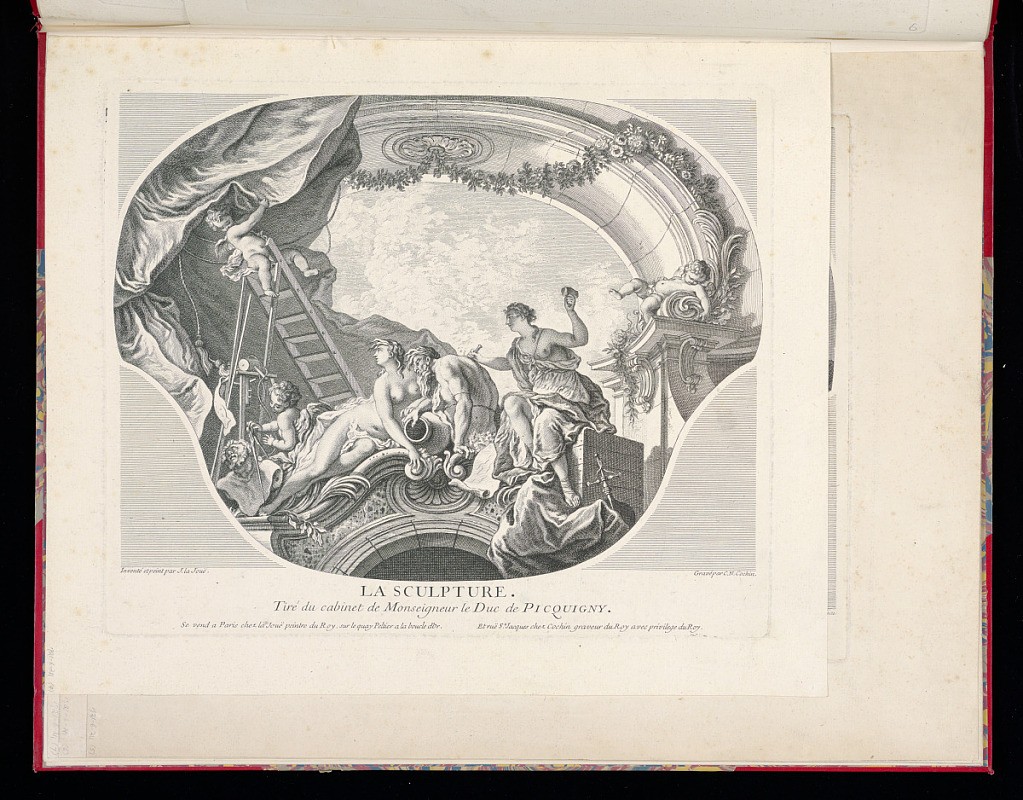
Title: LA SCULPTURE
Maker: Jacques de Lajoüe, French, 1687–1761
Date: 1737
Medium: etching and engraving on paper
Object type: Bound print
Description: Print after an overdoor painting of an allegory of sculpture. A woman sits sculpting a male figure, within an arch. A winged putto is up a ladder to the left, holding back a curtain, with another sitting, measuring a sculpted bust with a caliper, a third putto sits within the arch to the right. The arch is decorated with a rosette, and garlands of flowers. The sky is visible in the background. The title is lettered below, and the plate is signed.